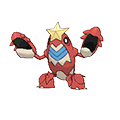
Pok\u00e9mon: crawdaunt